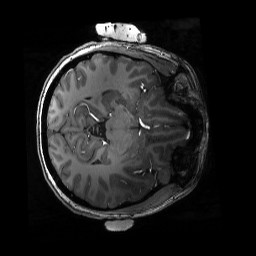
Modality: T1w
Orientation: axial
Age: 24
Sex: female
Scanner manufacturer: siemens
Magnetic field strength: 6.98 T
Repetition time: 3.1 s
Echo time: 0.00242 s